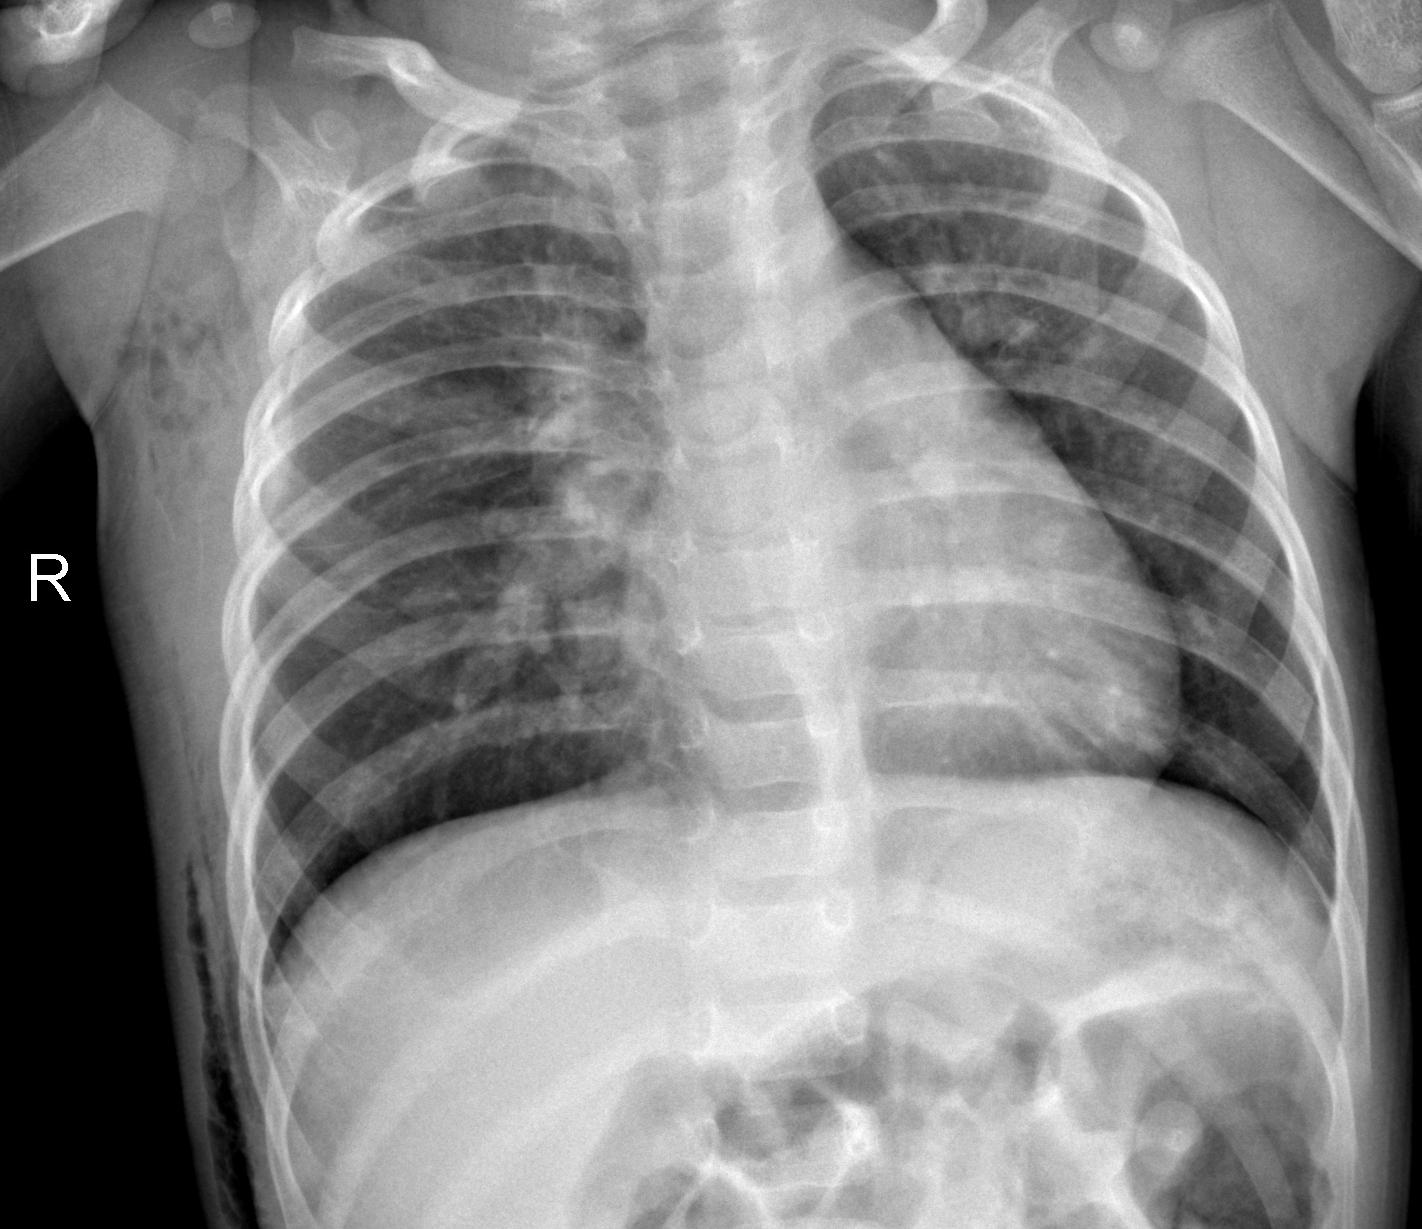
Diagnosis: PNEUMONIA